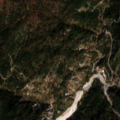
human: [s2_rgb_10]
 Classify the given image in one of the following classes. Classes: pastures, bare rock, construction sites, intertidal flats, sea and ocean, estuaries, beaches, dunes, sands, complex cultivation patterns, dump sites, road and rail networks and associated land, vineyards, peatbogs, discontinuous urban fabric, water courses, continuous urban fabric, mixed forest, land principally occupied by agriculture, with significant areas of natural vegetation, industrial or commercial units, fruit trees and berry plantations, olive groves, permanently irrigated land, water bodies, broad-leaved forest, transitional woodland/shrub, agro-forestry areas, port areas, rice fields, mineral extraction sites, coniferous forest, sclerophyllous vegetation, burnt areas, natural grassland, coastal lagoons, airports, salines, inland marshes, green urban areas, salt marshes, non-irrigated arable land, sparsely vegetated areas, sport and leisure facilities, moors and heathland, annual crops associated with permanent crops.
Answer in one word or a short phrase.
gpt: broad-leaved forest, coniferous forest, mixed forest, sparsely vegetated areas